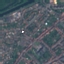
Land use / land cover class: Residential